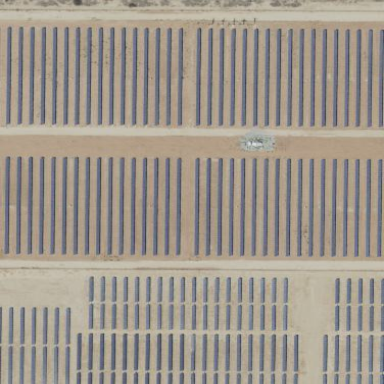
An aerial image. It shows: Solar power plant enclosed by fence. The plant generates electricity using photovoltaic technology.